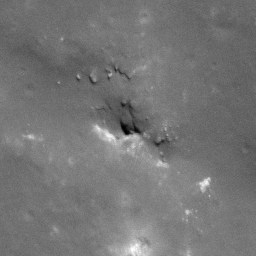
Pit: Copernicus 9
Host crater: Copernicus
Host type: impact_melt
Lunar coordinates: latitude 10.139, longitude 339.939